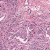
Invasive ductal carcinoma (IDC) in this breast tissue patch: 1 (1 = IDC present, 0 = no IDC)